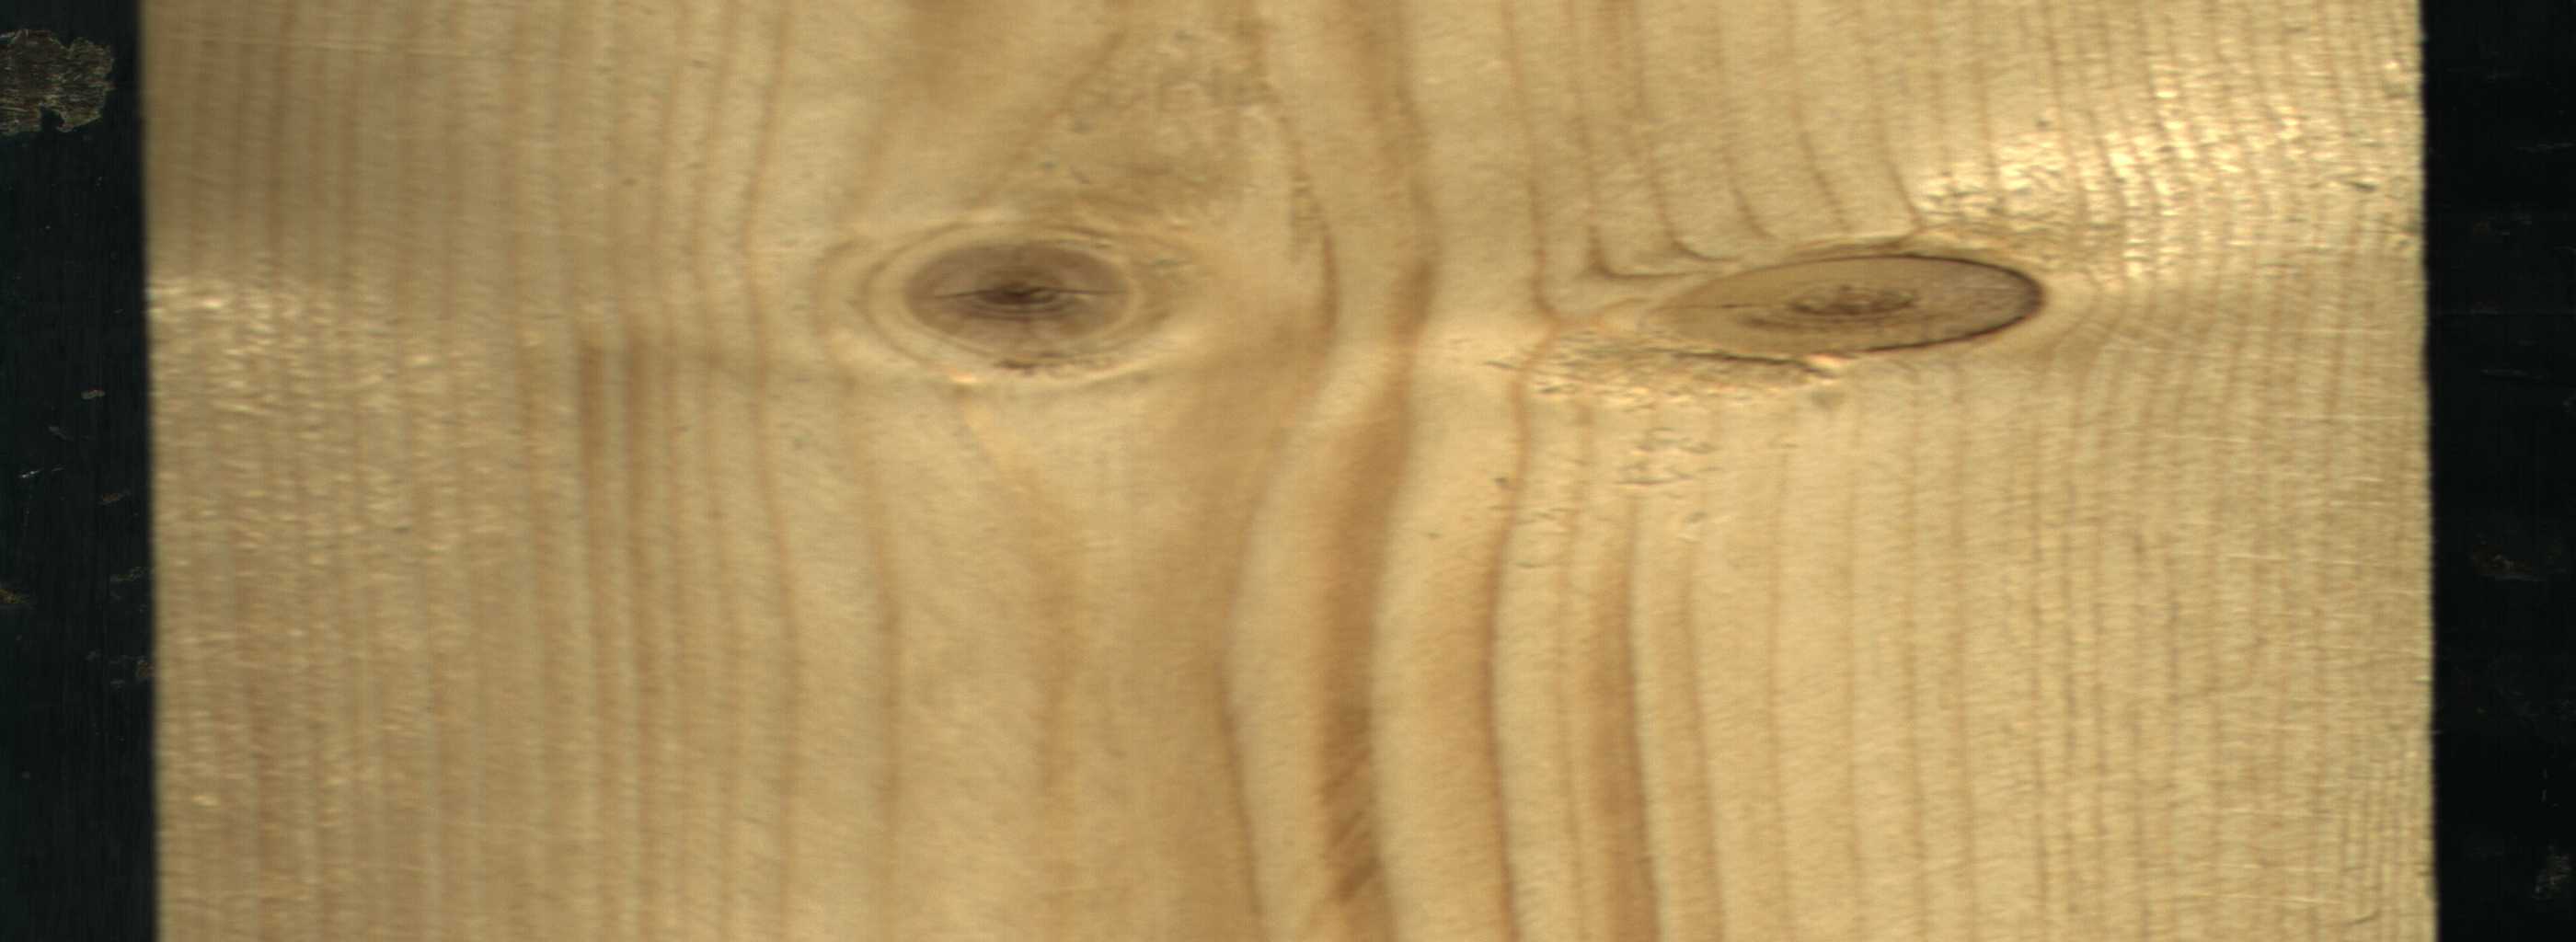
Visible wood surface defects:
Live_Knot
Live_Knot